Question: have looked serveral days now to find a Possibility to save data from my MySQL Database to a local file (on the client PC not the server) to analyze the Data there.
I have tried the standard file out node but that only saves to the server File system.
the Flow i am currently using is like this:

If the Button is clicked the data collected by the Function node is send to the Template node.
The last approach i have found some minutes ago was this: <URL>, but I dont get how to put my msg.payload to the file content.
Sorry for this dumb questions but im barely new to HTML and using it in node-red.
Thanks in advance.
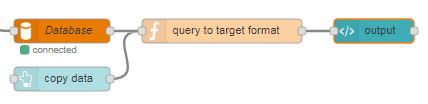
Answer: Use the 'http-in' and 'http-out' nodes to create a HTTP endpoint that will return the data you want.
If you wire the output from the 'http-in' to the input of the 'database' node then the output from the 'function' node to the input on the 'http-out'.
You can then just point your browser at the URL you configure in the 'http-in' node and the browser should download the data so you can save it locally. You may need to set the Content-Type header to make sure the browser does the right thing with the data.